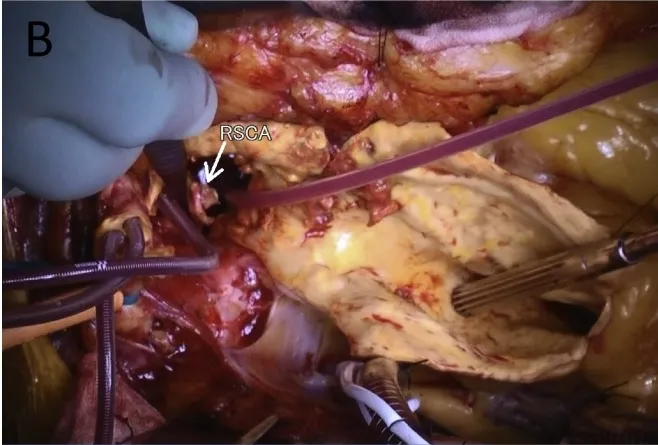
Postoperative three-dimensional computed tomography findings. Extra-anatomical bypass is established to the right axillary artery.
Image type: medical_photograph (other_medical_photograph)